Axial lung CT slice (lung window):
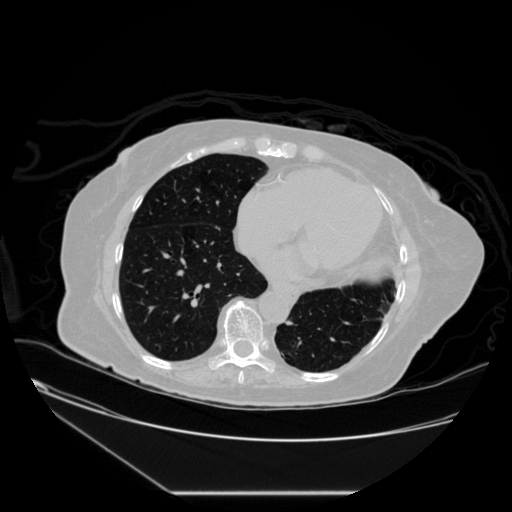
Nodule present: no